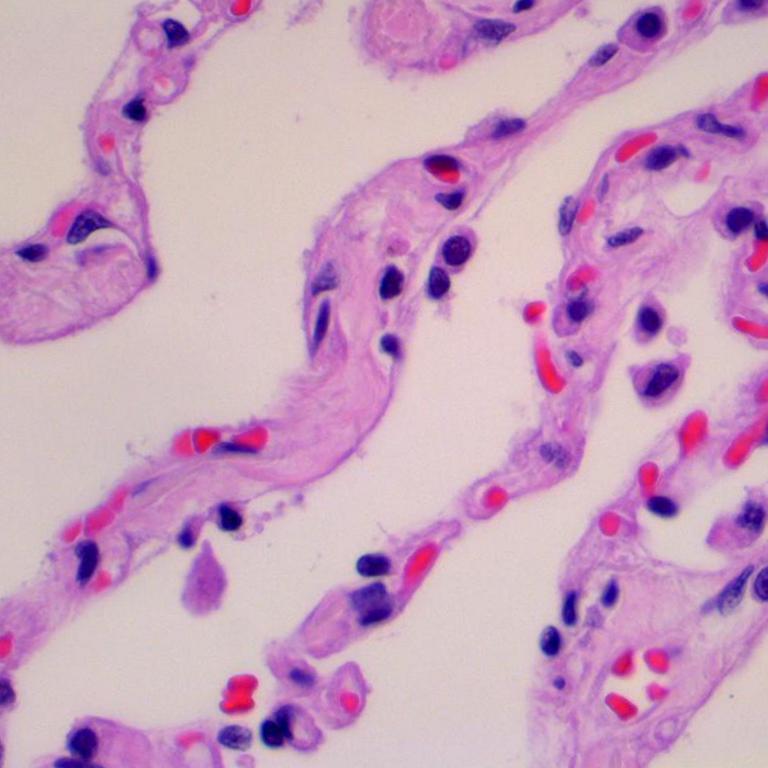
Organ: lung
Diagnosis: benign